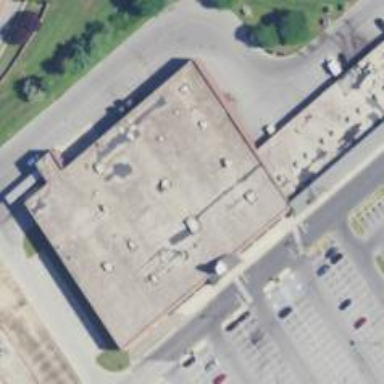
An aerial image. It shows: Retail building that houses furniture shop.